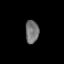
Tissue: lung
Cell type: Epithelial cells
Senescence score: 0.1905
Nuclear area (px): 302
Mean DAPI intensity: 116.212